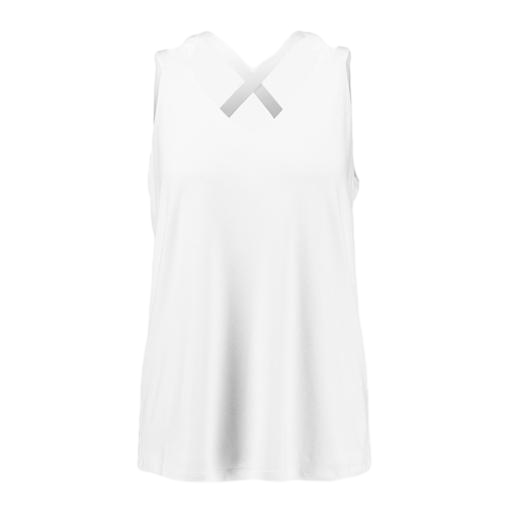
white multi-strap cross-back tank, white high gauge relaxed tank, white twisted back tank, white background